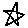
Label: star